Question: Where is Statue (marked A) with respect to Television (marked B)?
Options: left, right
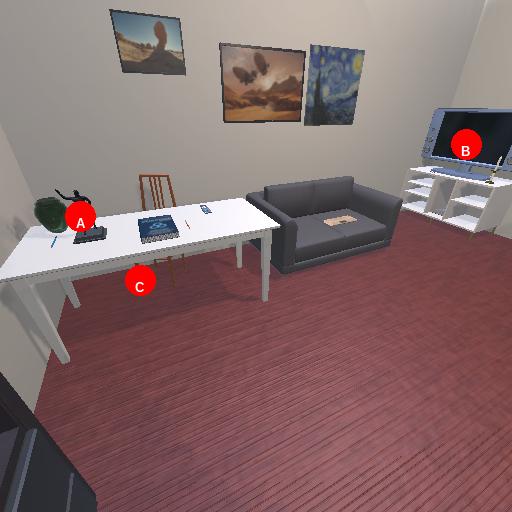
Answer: left